Field crop: maize
Growth stage: 2
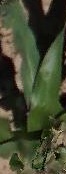
Species: maize